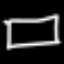
Label: square